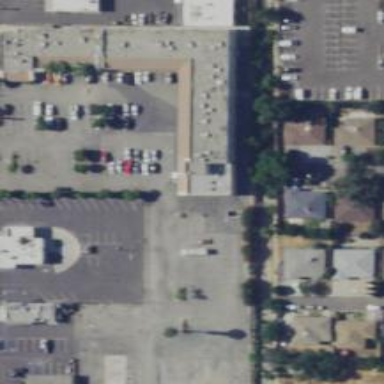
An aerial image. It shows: Retail area.